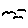
Label: bird